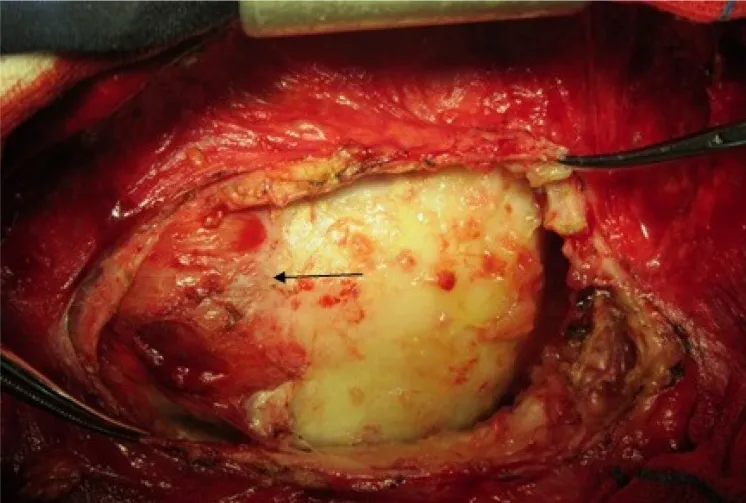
Constrictive band in RVOT (arrow).
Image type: medical_photograph (other_medical_photograph)